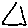
Label: triangle